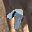
Label: 7